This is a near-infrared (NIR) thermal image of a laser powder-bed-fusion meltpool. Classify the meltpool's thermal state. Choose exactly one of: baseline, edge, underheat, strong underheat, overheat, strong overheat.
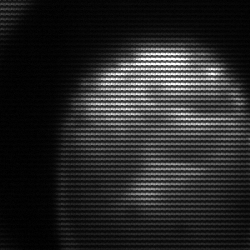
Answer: strong underheat